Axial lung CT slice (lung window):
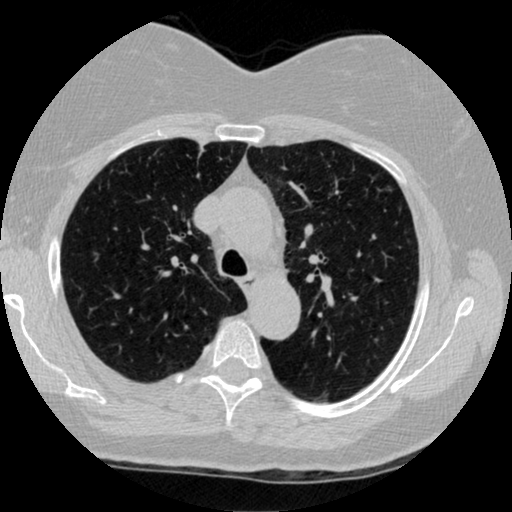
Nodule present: no